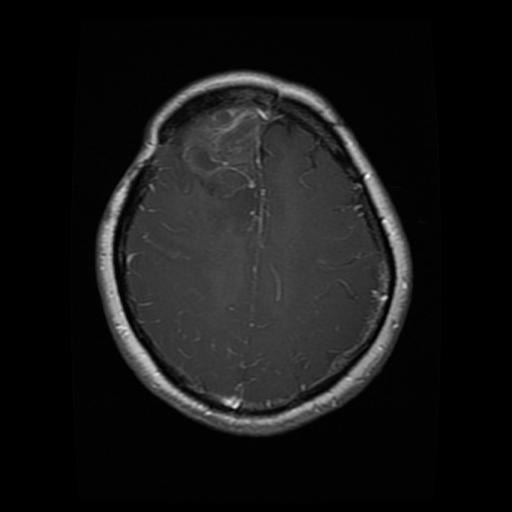
Label: glioma